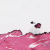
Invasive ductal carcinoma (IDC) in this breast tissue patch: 0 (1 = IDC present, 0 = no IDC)